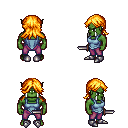
a pixel art fantasy rpg character, male body template, orc, green skin, blue vest, magenta pants, light blonde loose hair, metal boots, dagger, four views (front, back, left, right), 2x2 character sprite sheet, small pixel art, hard edges, no anti-aliasing